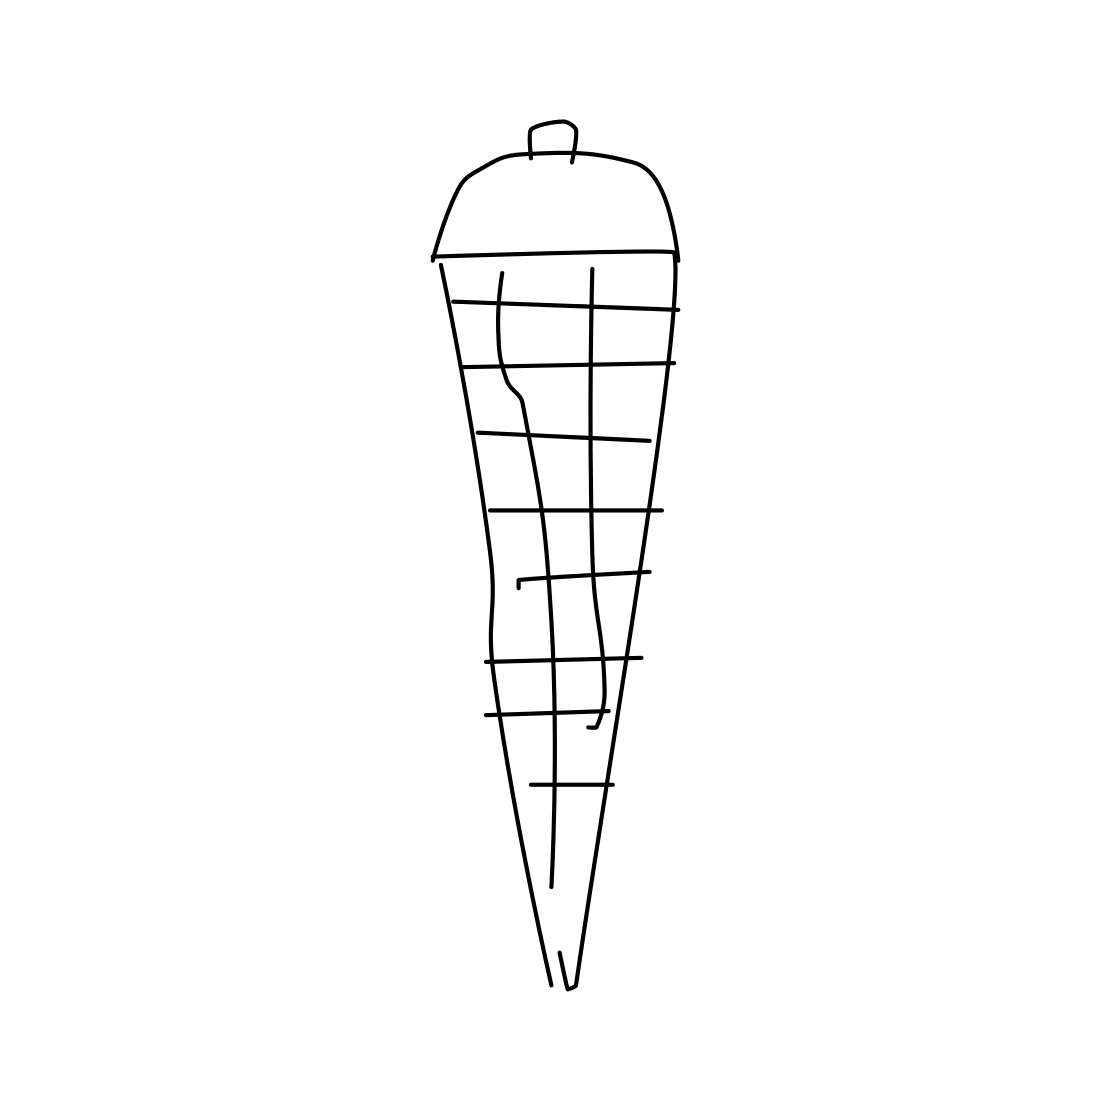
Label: ice-cream-cone